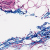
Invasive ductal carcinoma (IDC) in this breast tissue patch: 0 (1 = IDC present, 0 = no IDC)